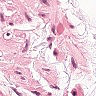
Metastatic tissue present: no